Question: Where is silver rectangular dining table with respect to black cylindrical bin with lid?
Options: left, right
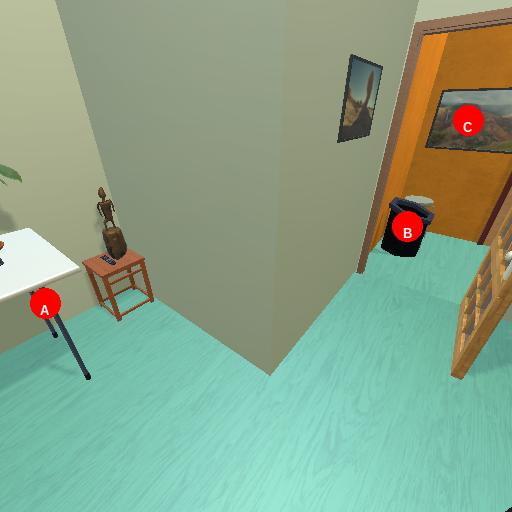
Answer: left